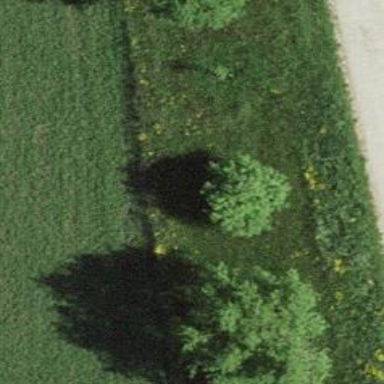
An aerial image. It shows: Hedge acting as barrier.